Question: Why Method can't send me values from database using dataset?
<URL>
Example with error
'''
public string dane()
{
// Get the DataTable of a DataSet.
DataTable table = DataSet1.Tables["Products"];
DataRow[] rows = table.Select();
string s ="";
// Print the value one column of each DataRow.
for (int i = 0; i < rows.Length; i++)
{
s += rows[i]["ProductID"] + " ";
}
return s;
}
'''
Error - An object reference is required for the non-static field, method, or property
It's not possible to find data. (but error is fixed)
'''
public string dane()
{
// Get the DataTable of a DataSet.
DataSet1 dataSet = new DataSet1();
DataTable table = dataSet.Tables["Products"];
DataRow[] rows = table.Select();
string s ="";
// Print the value one column of each DataRow.
for (int i = 0; i < rows.Length; i++)
{
s += rows[i]["ProductID"] + " ";
}
return s;
}
'''

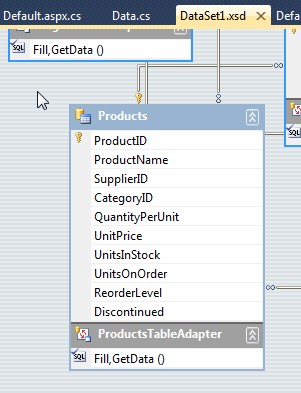
Answer: Thats because your 'DataSet1' class is not static, though we don't know because you haven't shown us. You cannot reference 'Tables' without creating a 'DataSet1' object first. I imagine you get the error here:
'''
DataTable table = DataSet1.Tables["Products"];
'''
And in your second code example, you actually create an instance of 'DataSet' which resolves the error.
You can either keep your fix or make 'DataSet1' static, though in this case, it doesn't seem that that would be a good solution.